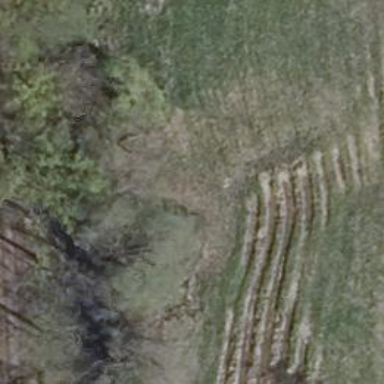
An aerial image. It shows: Hunting stand.